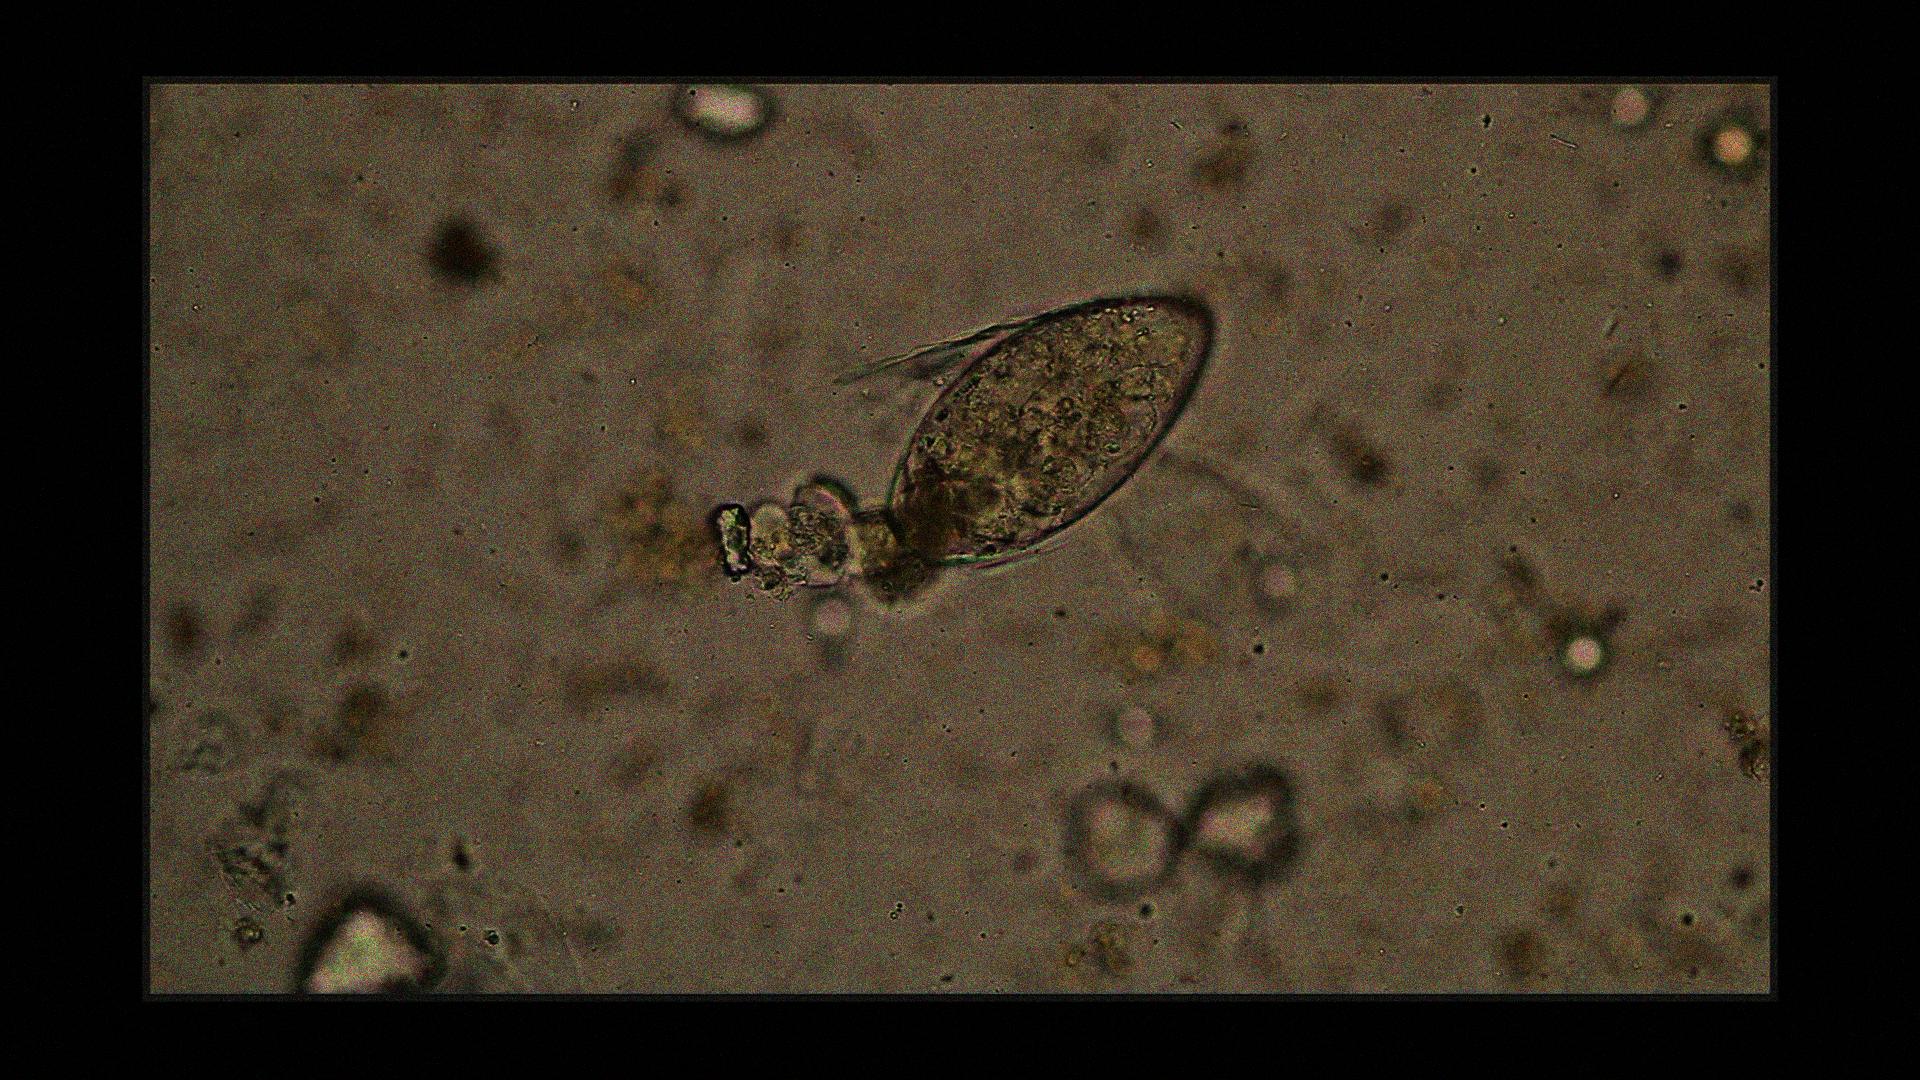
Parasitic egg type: Fasciolopsis buski